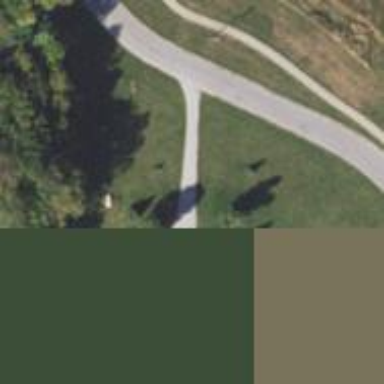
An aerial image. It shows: Path for both road and golf.